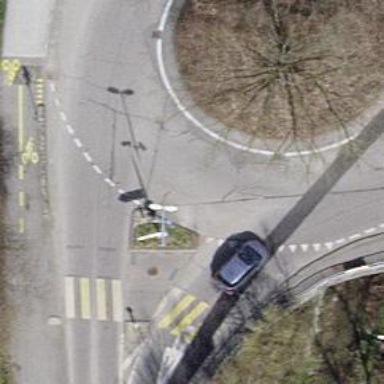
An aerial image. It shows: Tertiary road made of asphalt leading to roundabout junction.